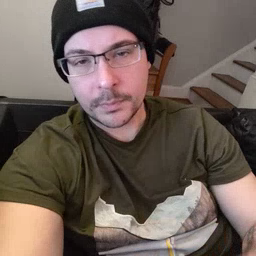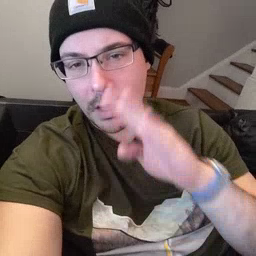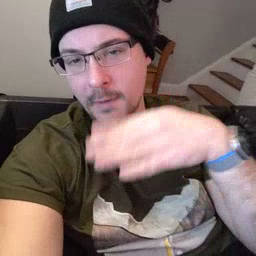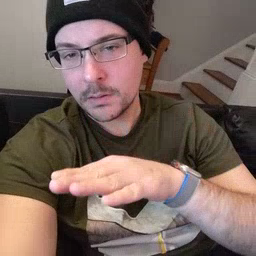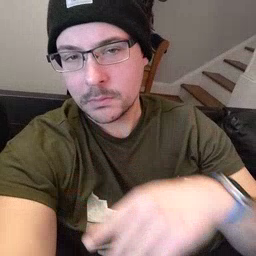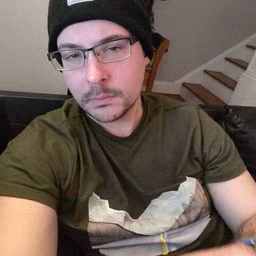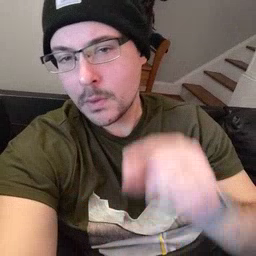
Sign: elephant